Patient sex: M
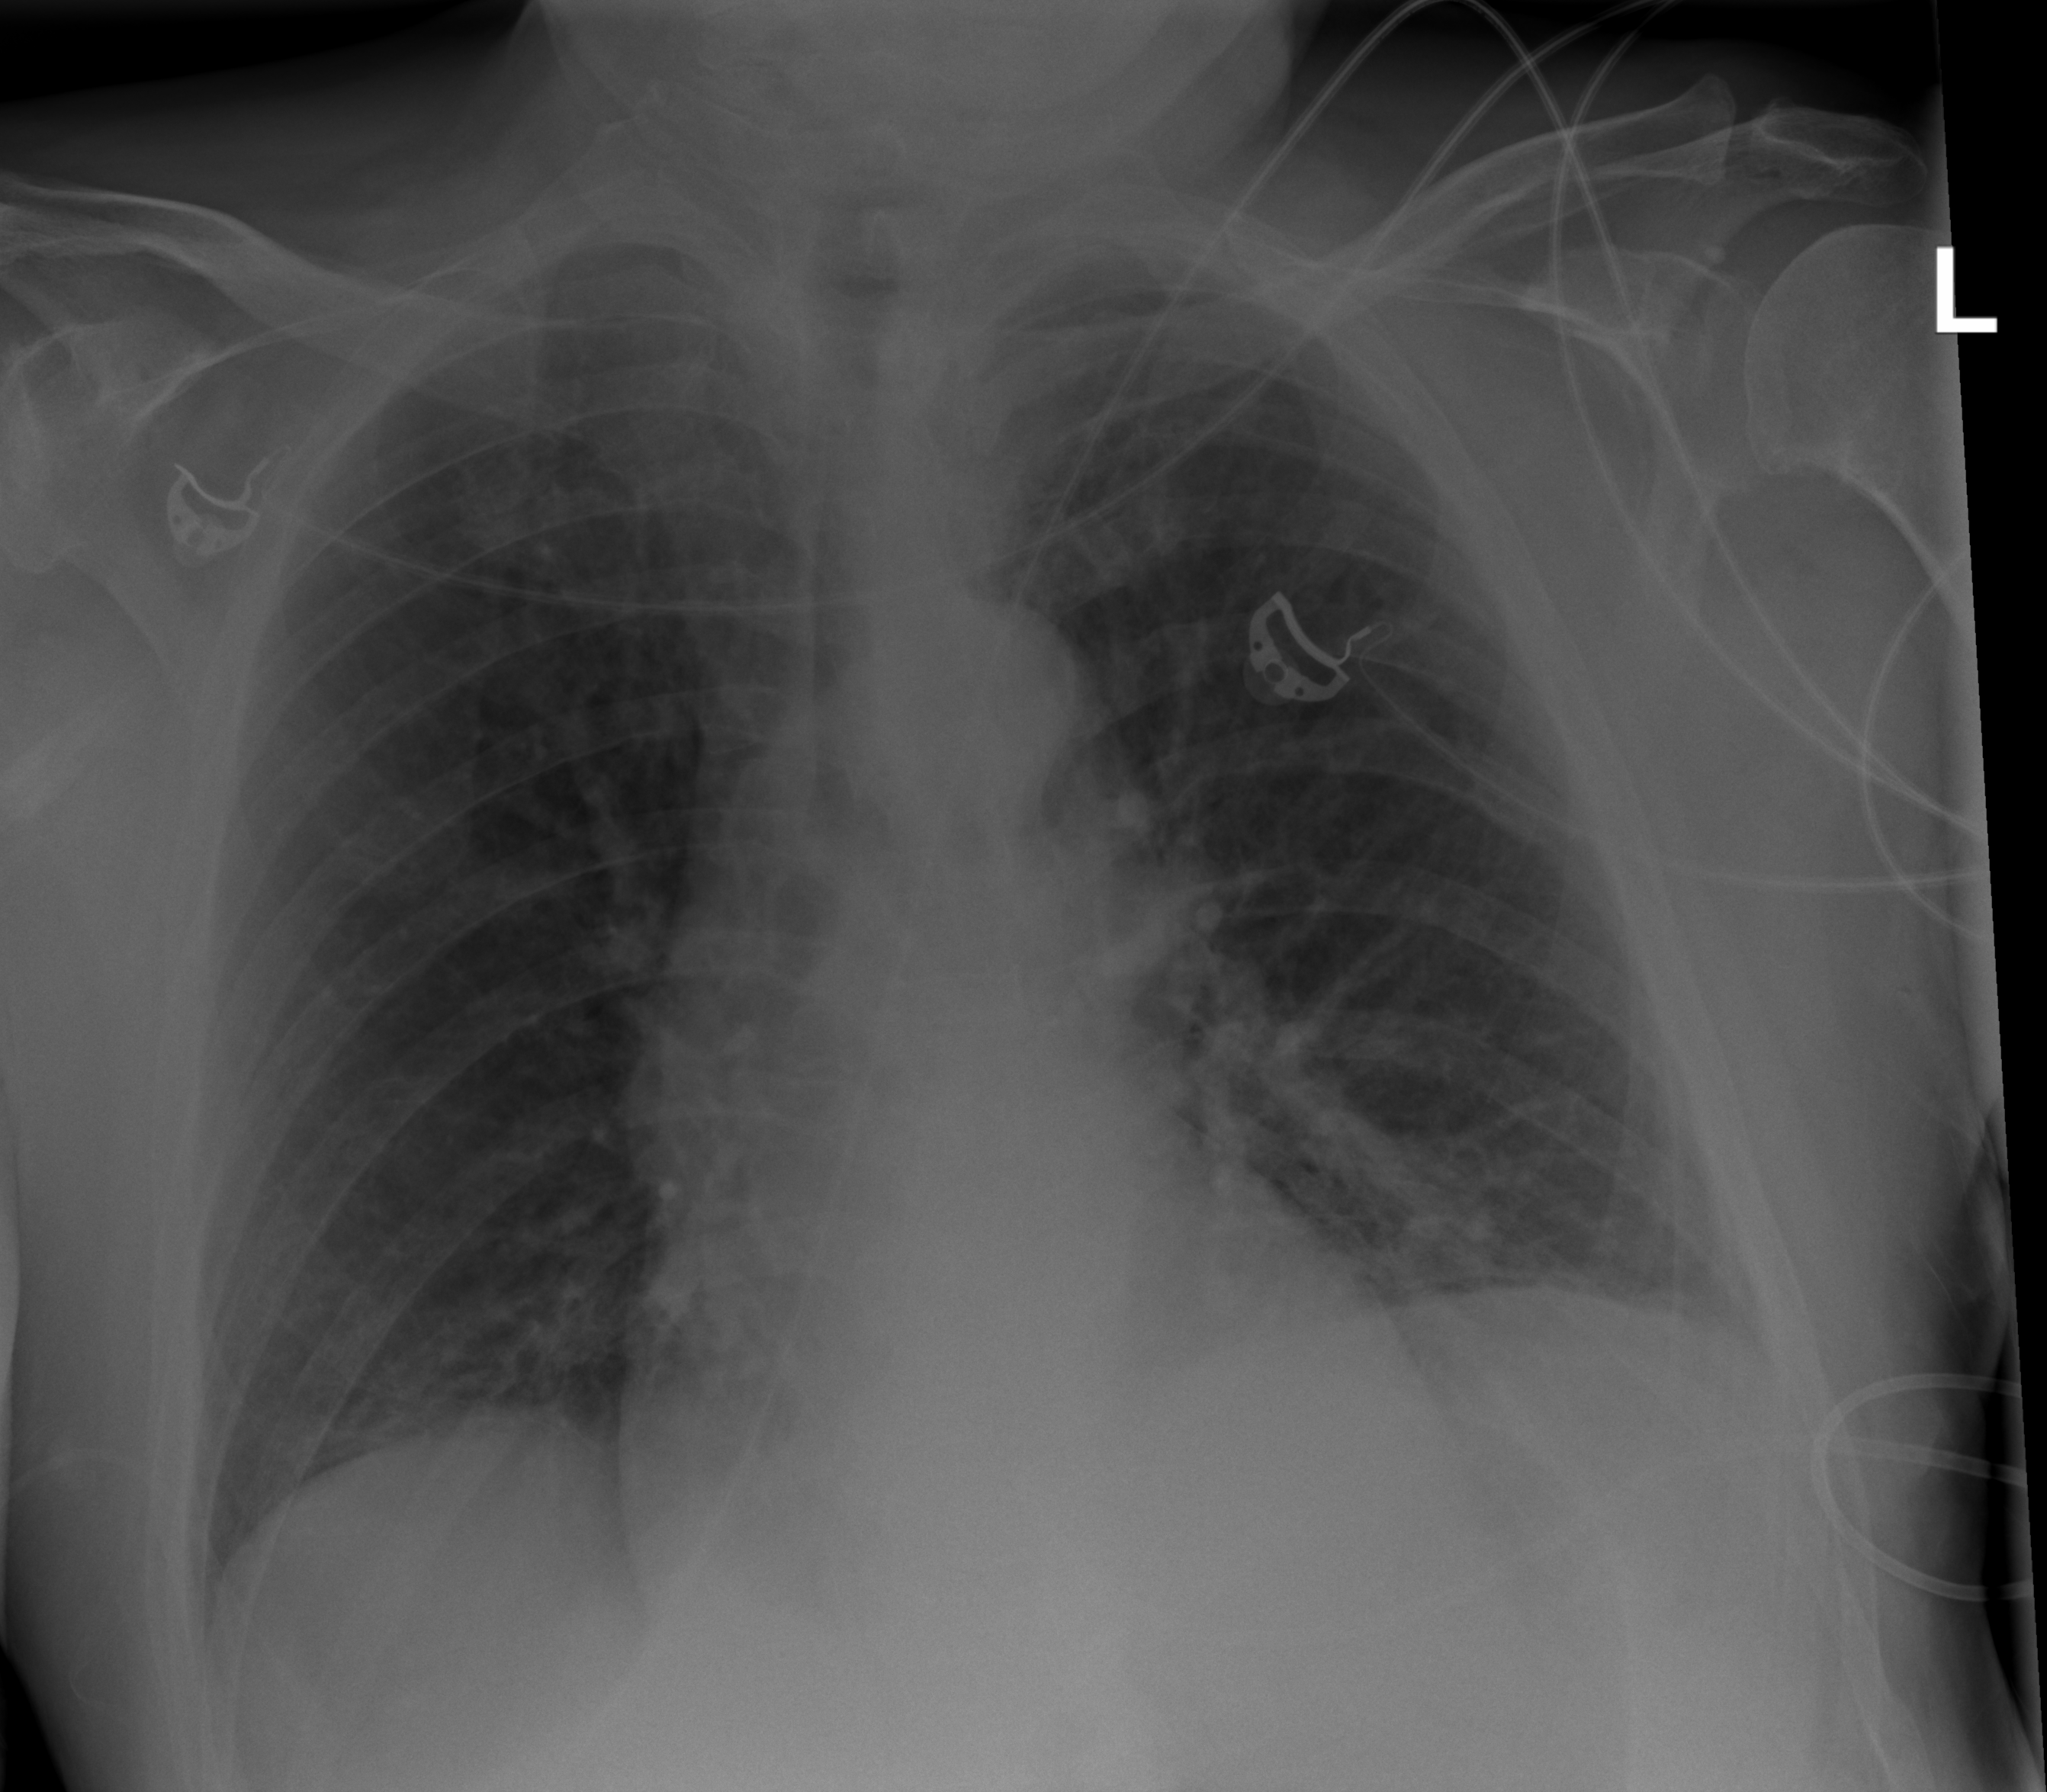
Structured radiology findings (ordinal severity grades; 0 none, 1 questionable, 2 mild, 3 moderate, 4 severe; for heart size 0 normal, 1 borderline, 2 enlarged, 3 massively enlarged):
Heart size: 0
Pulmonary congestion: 0
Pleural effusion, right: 0
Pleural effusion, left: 0
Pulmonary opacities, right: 0
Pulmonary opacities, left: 0
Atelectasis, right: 2
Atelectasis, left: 2